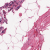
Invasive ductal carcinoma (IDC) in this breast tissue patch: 0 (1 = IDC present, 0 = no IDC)